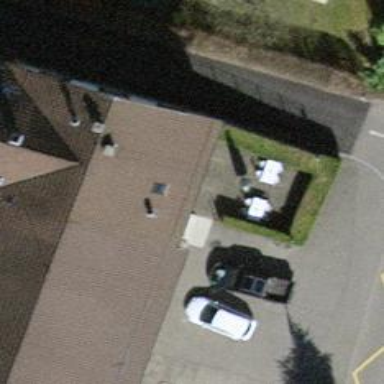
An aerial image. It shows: Restaurant.